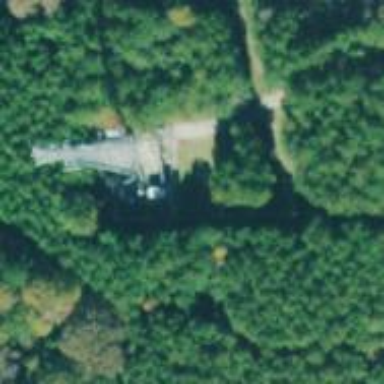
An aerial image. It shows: Mast tower used for communication.